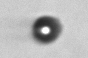
Label: bead